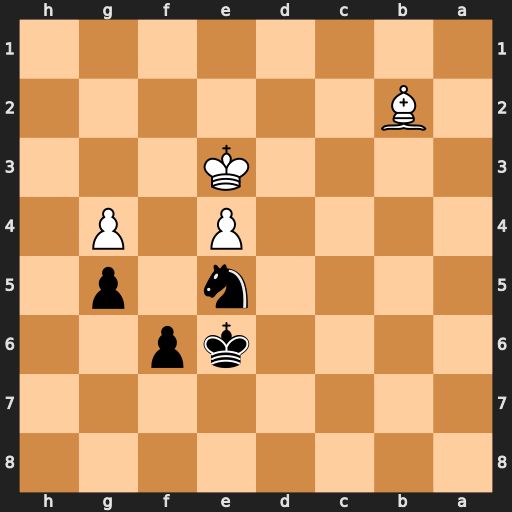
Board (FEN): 8/8/4kp2/4n1p1/4P1P1/4K3/1B6/8
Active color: b
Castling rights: -
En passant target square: -
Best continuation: Nc4+ Kd3 Nxb2+